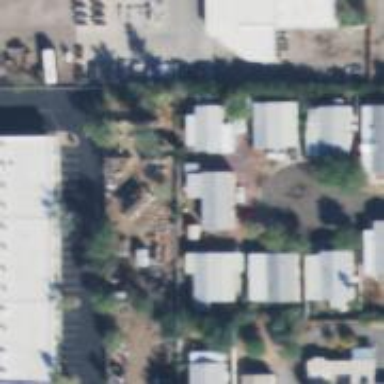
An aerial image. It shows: Residential area designated as trailer park.